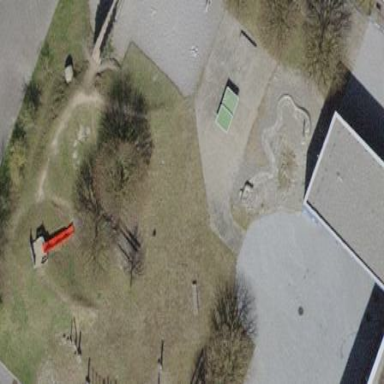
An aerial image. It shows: Playground area for leisure land.